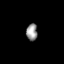
Tissue: lung
Cell type: Epithelial cells
Senescence score: 0.1773
Nuclear area (px): 183
Mean DAPI intensity: 151.005